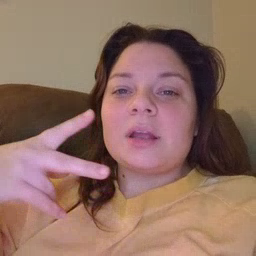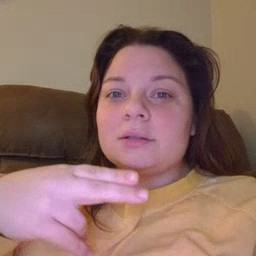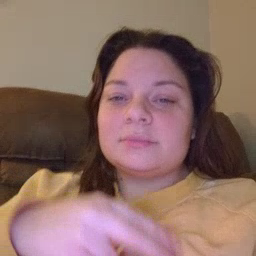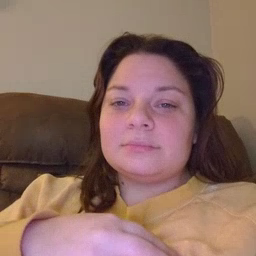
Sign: cut